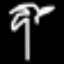
Label: palm tree